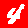
Digit: 4